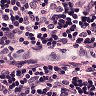
Metastatic tissue present: no